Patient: sex M, age 29
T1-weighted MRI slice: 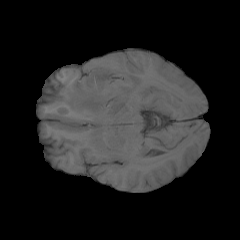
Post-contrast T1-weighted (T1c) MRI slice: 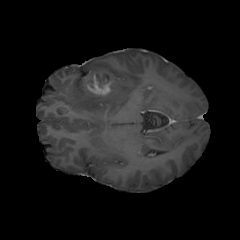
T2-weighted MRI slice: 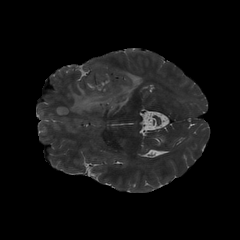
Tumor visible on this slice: yes
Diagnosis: Glioblastoma, IDH-wildtype
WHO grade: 4